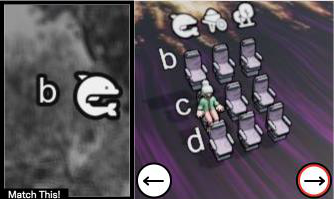
Task: seats
Answer: no